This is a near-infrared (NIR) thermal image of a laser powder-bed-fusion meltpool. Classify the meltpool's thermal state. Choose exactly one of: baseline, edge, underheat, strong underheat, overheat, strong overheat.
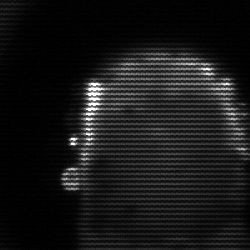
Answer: baseline